Breast ultrasound image
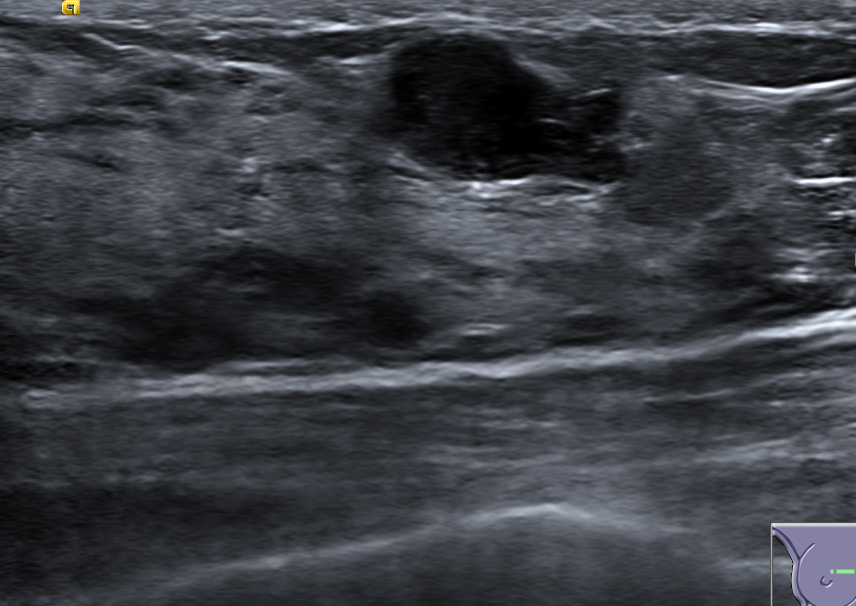
Diagnosis: benign